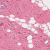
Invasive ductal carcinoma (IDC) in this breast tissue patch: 0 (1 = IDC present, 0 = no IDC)